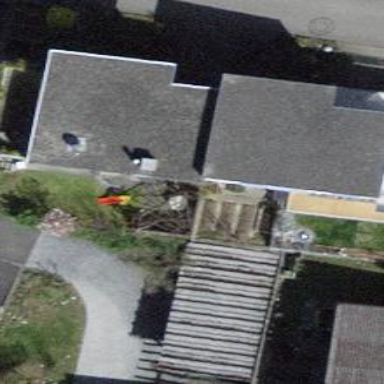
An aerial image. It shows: Residential building with flat roof.